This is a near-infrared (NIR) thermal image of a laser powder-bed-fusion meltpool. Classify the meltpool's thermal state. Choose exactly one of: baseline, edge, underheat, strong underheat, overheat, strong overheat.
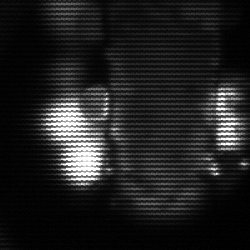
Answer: strong underheat